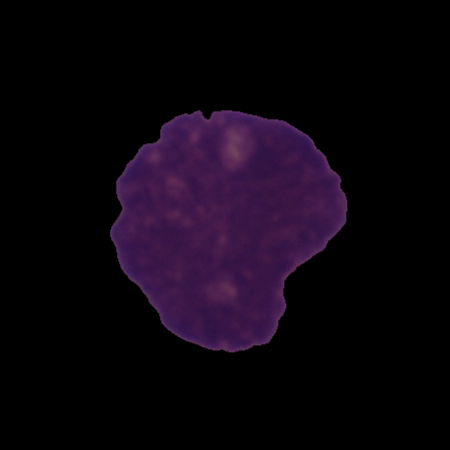
Label: cancer